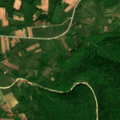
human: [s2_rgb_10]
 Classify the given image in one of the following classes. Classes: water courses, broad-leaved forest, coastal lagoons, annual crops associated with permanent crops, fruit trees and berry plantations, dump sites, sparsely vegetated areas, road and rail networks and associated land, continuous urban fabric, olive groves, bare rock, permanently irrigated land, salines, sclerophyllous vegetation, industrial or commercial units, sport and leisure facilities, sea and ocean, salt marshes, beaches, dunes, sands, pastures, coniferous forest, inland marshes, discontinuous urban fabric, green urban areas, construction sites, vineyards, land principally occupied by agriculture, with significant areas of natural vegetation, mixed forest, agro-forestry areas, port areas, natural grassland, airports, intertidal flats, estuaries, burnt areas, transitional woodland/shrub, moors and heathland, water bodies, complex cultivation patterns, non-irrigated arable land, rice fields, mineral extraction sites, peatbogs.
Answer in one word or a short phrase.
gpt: complex cultivation patterns, broad-leaved forest